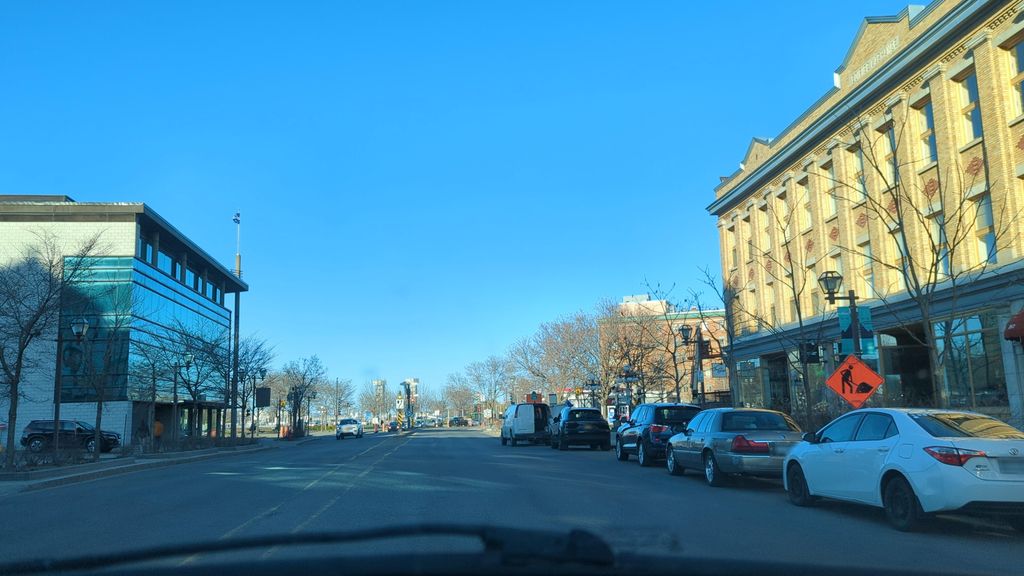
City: quebec_city